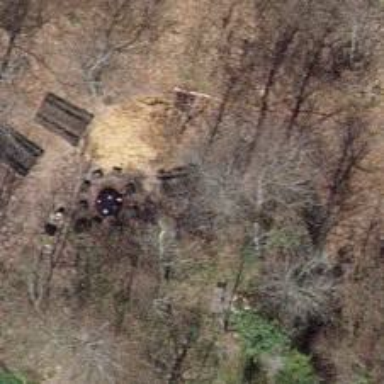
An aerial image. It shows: Brown picnic table on leisure land.